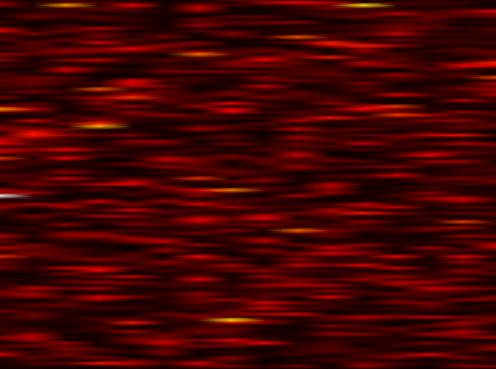
Label: OFDM